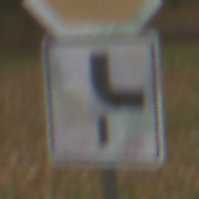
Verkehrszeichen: VerlaufVorfahrtsstrasse10
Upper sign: Stop
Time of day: Midday
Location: Outdoor (Nature)
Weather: Overcast
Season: Autumn
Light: Natural